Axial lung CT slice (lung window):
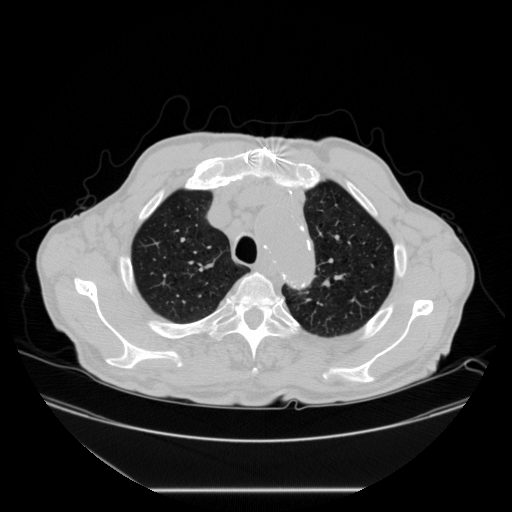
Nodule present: no